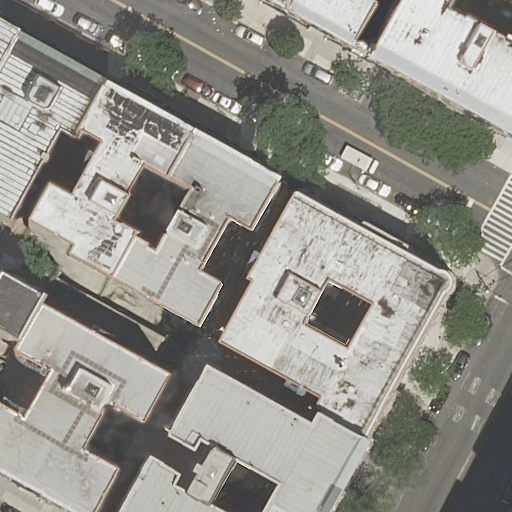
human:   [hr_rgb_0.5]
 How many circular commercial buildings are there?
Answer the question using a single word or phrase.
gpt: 0

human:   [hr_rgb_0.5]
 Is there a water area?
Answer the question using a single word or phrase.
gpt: no

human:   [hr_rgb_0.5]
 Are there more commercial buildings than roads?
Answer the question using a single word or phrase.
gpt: no

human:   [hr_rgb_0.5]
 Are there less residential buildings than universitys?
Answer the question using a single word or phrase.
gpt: no

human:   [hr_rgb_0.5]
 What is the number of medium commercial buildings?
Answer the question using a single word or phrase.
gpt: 0

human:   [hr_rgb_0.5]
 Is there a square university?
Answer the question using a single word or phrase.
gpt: no

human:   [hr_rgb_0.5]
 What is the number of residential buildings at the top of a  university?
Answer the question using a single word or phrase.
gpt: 11

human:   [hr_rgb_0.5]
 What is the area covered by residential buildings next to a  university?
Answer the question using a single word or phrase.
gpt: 4881m2

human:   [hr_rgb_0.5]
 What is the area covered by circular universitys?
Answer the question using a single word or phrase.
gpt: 0m2

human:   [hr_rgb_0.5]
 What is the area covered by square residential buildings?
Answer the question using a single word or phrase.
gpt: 0m2

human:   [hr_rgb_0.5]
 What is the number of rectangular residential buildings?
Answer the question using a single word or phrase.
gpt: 3

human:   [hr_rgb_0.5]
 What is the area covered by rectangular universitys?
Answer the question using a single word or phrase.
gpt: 19648m2

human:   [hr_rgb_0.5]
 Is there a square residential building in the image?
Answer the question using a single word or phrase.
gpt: no

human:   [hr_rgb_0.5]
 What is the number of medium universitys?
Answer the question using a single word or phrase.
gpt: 0

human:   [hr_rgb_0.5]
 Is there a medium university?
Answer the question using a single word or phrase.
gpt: no

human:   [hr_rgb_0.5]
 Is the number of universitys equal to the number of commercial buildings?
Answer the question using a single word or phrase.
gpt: no

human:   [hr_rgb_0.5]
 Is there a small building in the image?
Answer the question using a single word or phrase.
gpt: yes

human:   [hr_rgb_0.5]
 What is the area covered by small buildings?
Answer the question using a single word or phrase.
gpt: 113m2

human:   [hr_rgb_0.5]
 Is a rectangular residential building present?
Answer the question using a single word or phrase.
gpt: yes

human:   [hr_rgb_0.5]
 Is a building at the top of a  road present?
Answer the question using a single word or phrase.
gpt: yes

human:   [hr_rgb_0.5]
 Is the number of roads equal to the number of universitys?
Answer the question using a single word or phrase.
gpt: yes

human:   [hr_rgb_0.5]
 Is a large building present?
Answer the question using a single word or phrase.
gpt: yes

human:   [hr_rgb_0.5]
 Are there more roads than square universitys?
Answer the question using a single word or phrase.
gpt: yes

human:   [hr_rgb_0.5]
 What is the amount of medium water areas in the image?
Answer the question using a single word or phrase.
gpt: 0

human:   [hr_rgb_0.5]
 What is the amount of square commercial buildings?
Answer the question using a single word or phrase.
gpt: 0

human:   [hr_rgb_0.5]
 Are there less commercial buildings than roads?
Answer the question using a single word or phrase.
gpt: yes

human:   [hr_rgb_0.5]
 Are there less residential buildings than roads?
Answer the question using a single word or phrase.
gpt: no

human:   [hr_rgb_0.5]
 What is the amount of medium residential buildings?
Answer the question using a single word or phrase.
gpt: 4

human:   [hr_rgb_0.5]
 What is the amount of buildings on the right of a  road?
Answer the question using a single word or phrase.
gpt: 1

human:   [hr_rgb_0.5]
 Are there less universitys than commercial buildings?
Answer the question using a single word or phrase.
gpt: no

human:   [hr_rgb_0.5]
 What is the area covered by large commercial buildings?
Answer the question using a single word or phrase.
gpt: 0m2

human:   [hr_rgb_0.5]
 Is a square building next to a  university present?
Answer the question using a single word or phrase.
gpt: no

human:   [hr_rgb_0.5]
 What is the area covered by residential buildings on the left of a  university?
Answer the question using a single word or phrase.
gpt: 0m2

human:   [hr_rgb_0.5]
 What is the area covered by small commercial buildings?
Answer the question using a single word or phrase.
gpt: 0m2

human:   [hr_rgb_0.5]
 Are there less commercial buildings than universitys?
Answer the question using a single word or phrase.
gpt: yes

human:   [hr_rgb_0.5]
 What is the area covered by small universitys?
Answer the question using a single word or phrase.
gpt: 0m2